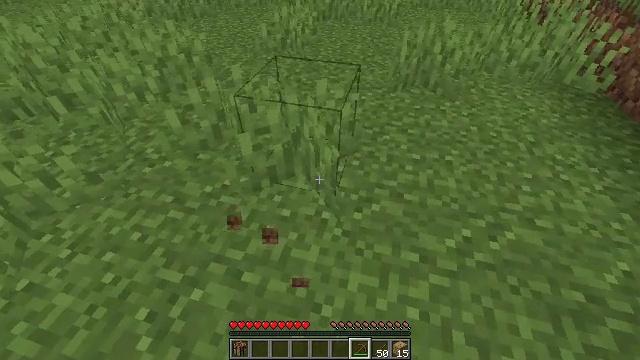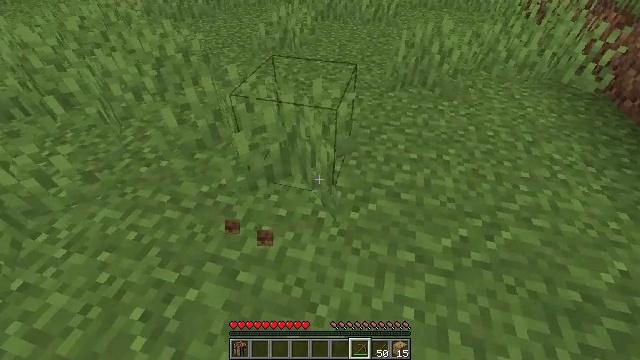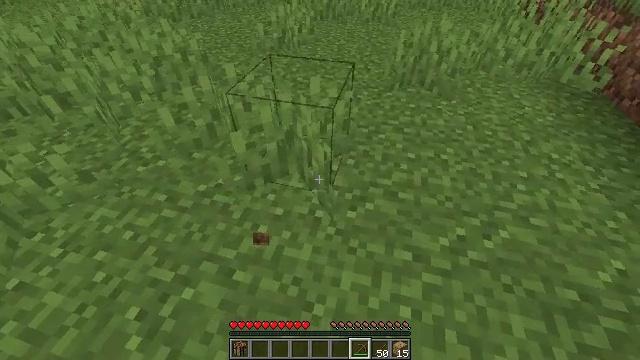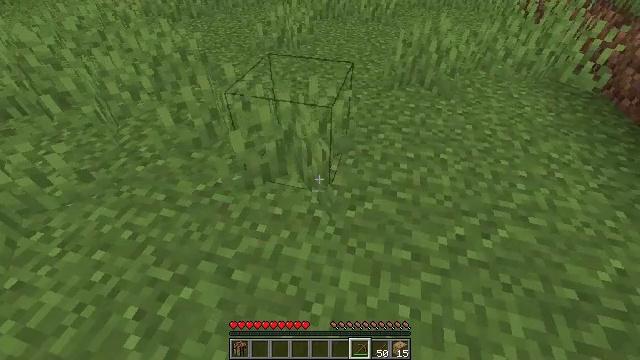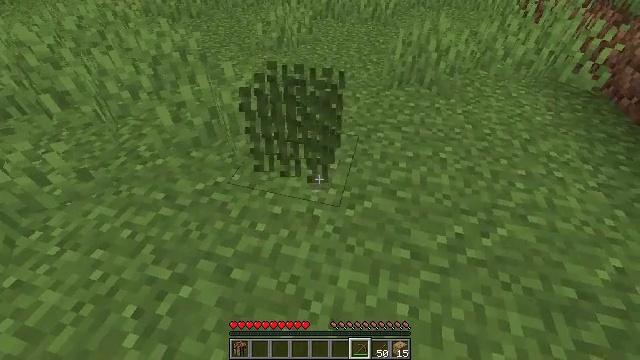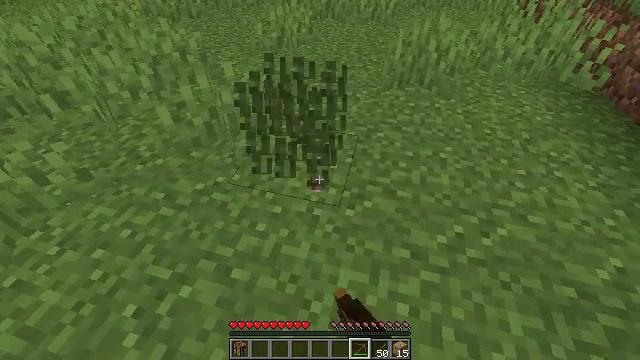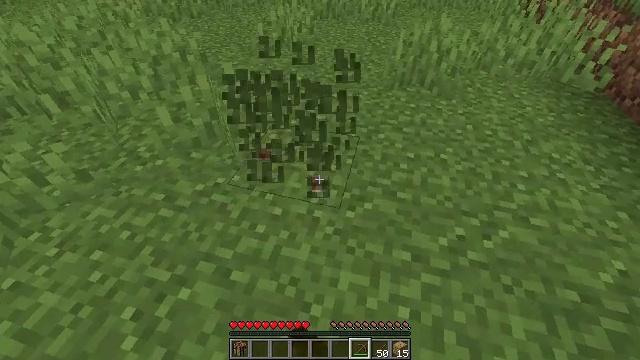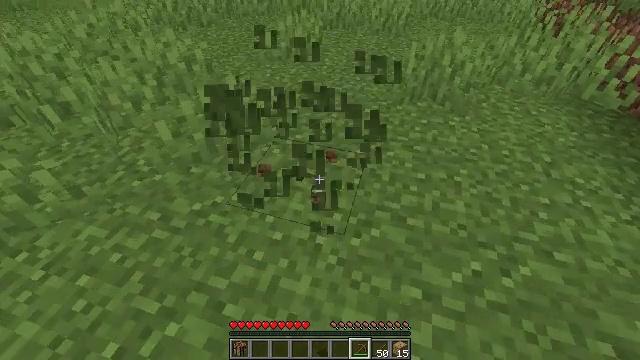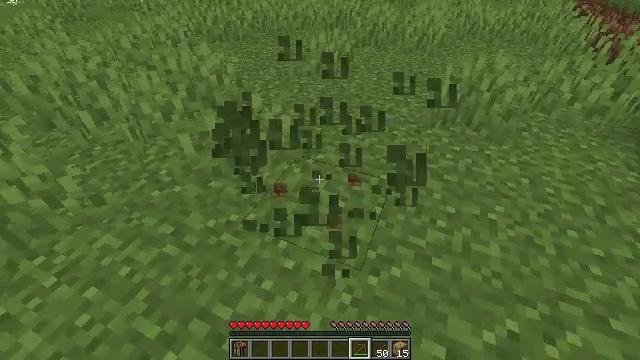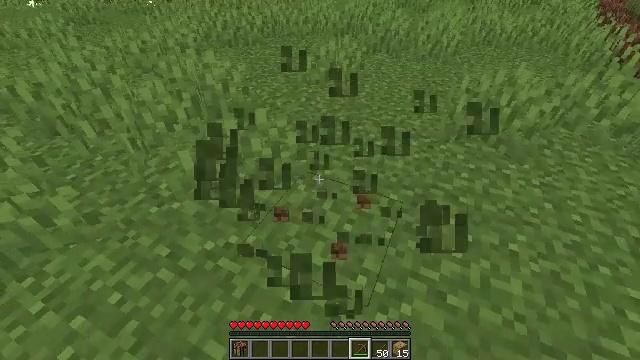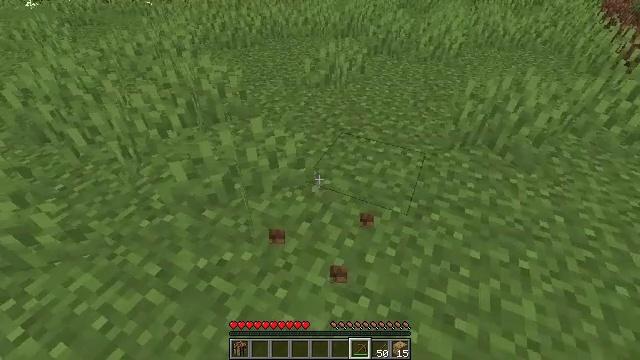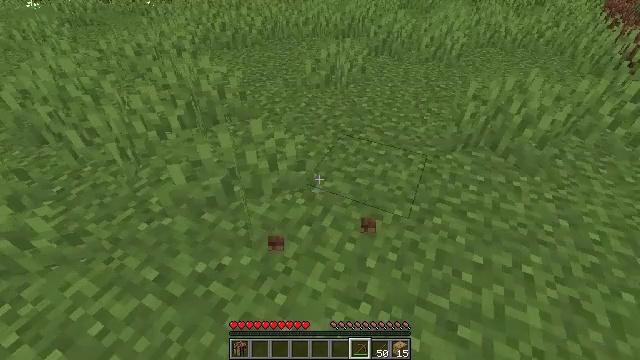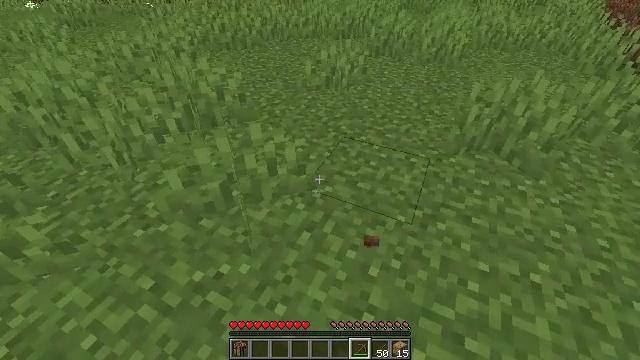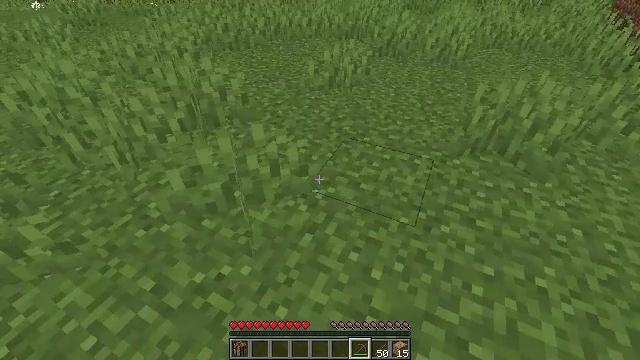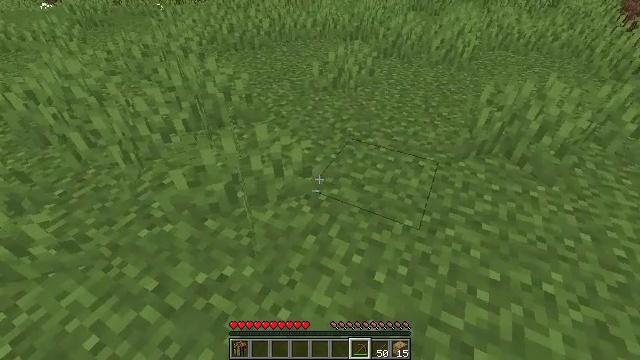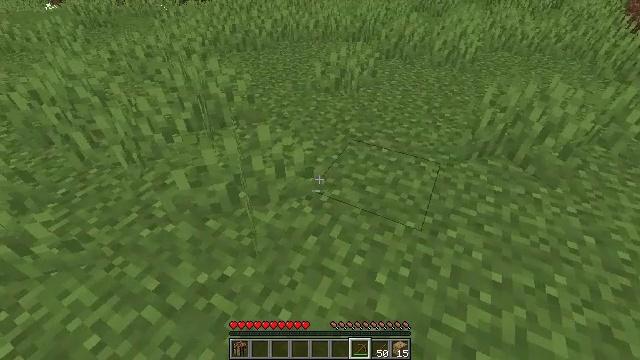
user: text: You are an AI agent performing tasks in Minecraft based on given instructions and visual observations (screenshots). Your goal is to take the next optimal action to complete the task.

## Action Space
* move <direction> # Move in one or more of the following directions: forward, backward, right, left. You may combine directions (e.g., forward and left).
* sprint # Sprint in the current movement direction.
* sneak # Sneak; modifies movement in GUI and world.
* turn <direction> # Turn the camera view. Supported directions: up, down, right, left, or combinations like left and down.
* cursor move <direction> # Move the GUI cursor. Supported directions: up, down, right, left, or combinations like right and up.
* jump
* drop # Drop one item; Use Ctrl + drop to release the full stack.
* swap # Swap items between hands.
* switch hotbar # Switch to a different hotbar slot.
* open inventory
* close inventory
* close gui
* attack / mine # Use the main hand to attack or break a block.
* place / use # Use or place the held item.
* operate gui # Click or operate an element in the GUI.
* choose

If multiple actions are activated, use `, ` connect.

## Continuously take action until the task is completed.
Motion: motion action
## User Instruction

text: Gather grass on the ground.
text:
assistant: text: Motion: no_op
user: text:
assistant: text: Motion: no_op
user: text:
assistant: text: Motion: no_op
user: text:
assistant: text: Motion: attack / mine
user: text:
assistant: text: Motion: attack / mine
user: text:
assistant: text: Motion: move forward, attack / mine
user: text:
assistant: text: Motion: move forward, turn left and up, attack / mine
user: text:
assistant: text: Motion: move forward, turn left and up
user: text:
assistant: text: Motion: move forward, turn left
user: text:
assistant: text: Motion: no_op
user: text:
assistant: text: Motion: no_op
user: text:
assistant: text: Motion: no_op
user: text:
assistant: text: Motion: no_op
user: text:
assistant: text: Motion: no_op
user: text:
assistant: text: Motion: no_op
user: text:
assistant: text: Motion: no_op
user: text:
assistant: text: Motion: no_op
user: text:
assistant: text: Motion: attack / mine
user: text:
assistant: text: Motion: attack / mine
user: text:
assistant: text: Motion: attack / mine
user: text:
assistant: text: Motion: attack / mine
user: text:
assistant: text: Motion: attack / mine
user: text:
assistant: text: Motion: move left
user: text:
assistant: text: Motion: move left
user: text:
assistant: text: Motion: move left
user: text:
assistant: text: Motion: no_op
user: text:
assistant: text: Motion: attack / mine
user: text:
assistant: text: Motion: attack / mine
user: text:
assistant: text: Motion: attack / mine
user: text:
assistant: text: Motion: attack / mine